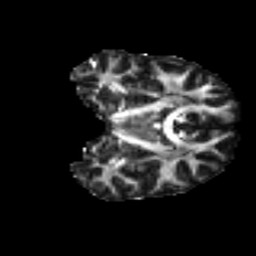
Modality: FA
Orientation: coronal
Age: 30
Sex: male
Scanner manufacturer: ge
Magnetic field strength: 3 T
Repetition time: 7.8 s
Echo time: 0.0607 s